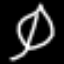
Label: leaf